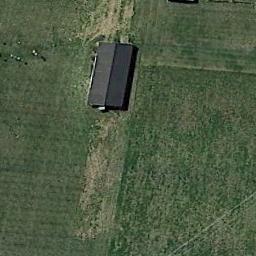
Label: residential